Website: bh-photo
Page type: account-dashboard
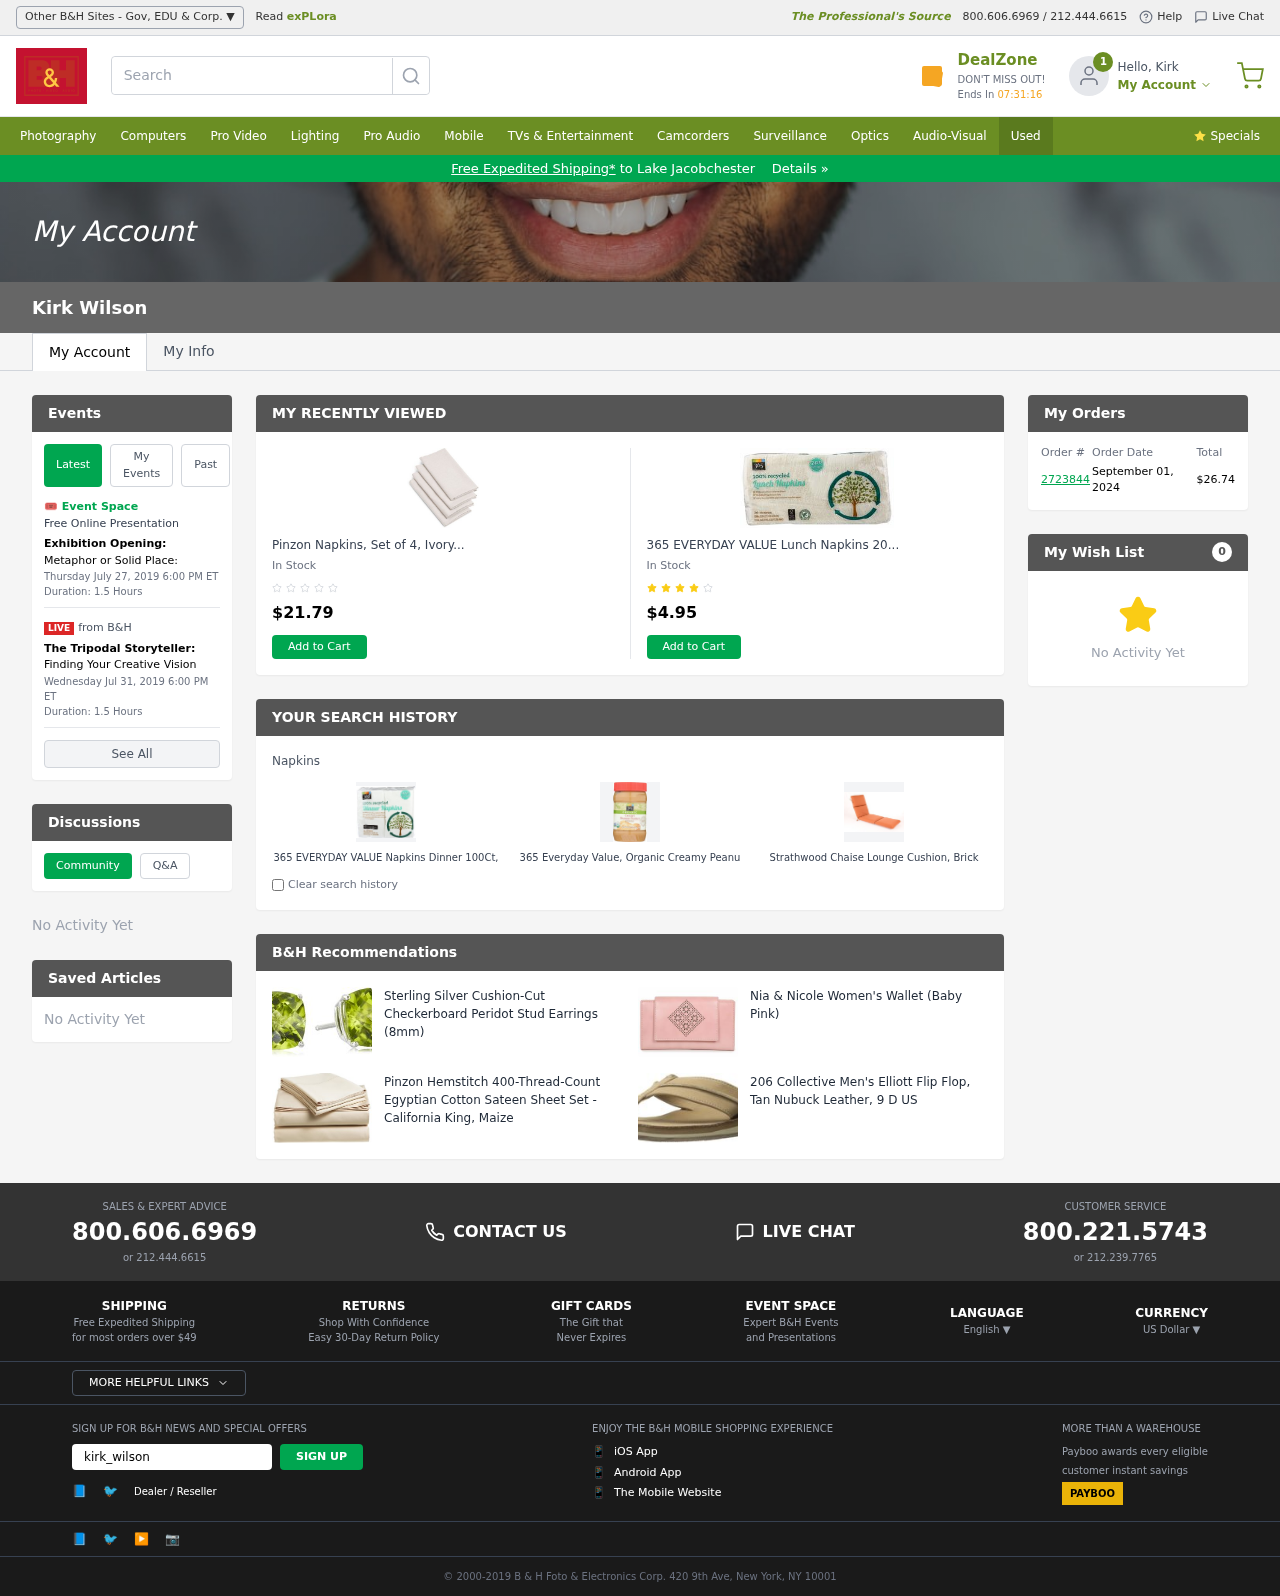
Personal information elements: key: PII_CITY
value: Lake Jacobchester
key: PII_EMAIL
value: kirk_wilson@gmail.com
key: PII_FIRSTNAME
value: Kirk
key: PII_FULLNAME
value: Kirk Wilson
Product elements: key: PRODUCT1_NAME
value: Pinzon Napkins, Set of 4, Ivory
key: PRODUCT1_PRICE
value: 21.79
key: PRODUCT2_NAME
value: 365 EVERYDAY VALUE Lunch Napkins 200 Count, 200 CT
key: PRODUCT2_PRICE
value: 4.95
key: PRODUCT3_ITEM_CATEGORY
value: Napkins
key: PRODUCT3_NAME
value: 365 EVERYDAY VALUE Napkins Dinner 100Ct, 100 CT
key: PRODUCT4_NAME
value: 365 Everyday Value, Organic Creamy Peanut Butter, 16 oz
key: PRODUCT5_NAME
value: Strathwood Chaise Lounge Cushion, Brick
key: PRODUCT6_NAME
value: Sterling Silver Cushion-Cut Checkerboard Peridot Stud Earrings (8mm)
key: PRODUCT7_NAME
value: Nia & Nicole Women's Wallet (Baby Pink)
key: PRODUCT8_NAME
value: Pinzon Hemstitch 400-Thread-Count Egyptian Cotton Sateen Sheet Set - California King, Maize
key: PRODUCT9_NAME
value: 206 Collective Men's Elliott Flip Flop, Tan Nubuck Leather, 9 D US
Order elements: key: ORDER_ID
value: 2723844
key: ORDER_DATE
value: September 01, 2024
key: ORDER_TOTAL
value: $26.74
Other elements: key: WISHLIST_COUNT
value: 0